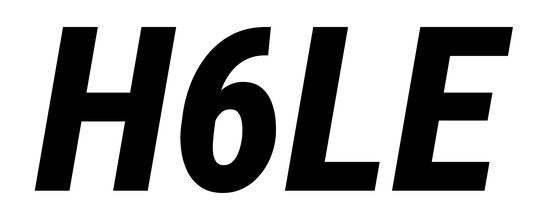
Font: Roboto-Italic_Condensed_ExtraBold_Italic